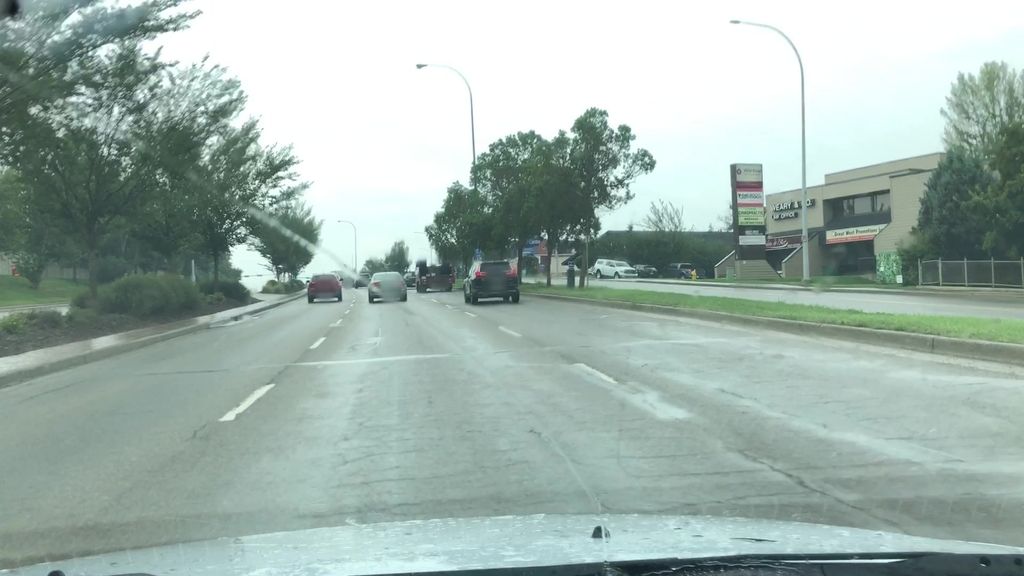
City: edmonton